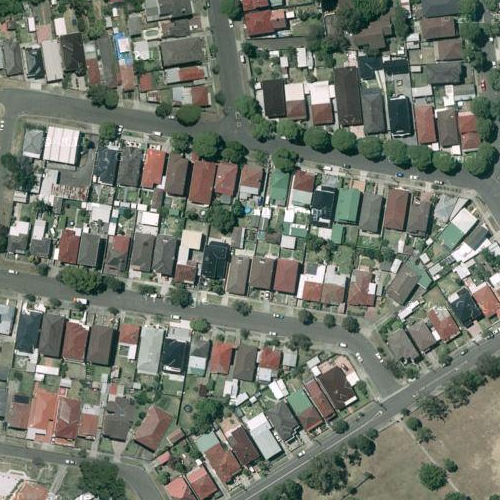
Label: sydney